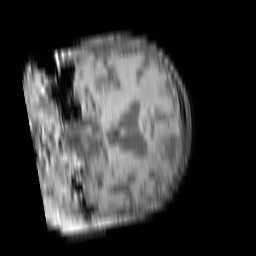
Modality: T1w
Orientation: coronal
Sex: female
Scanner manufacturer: philips
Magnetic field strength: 3 T
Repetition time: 0.2929 s
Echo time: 0.002302 s